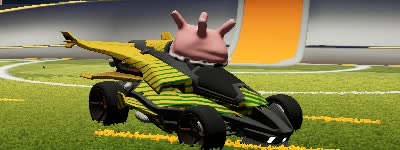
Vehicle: aftershock